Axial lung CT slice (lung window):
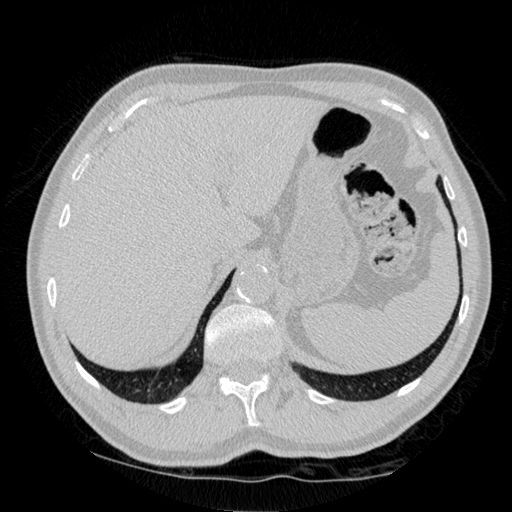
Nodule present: no